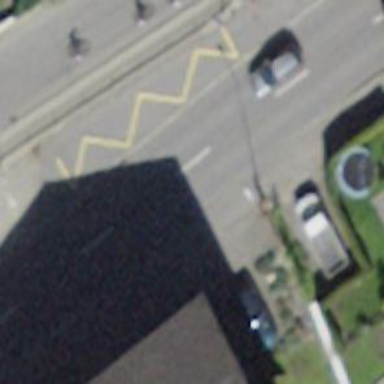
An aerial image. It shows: Bus stop with platform for public transport.